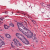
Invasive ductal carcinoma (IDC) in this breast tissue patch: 0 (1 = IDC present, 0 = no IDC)